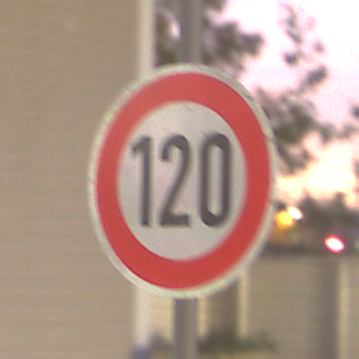
Verkehrszeichen: Geschwindigkeit120
Umgebung: Outdoor, Urban
Tageszeit: SunriseSunset
Wetter: PartlyCloudy
Licht: Artificial
Jahreszeit: NotSpecified
Kontrast: HighContrast